Question: So my problem is: I'm trying to find a way to clear a drawn polygon while it is still being drawn. Even when I create a new 'google.maps.Map' object I still can't get rid of the old polygon or polyline such as doing this:

Currently, I store all drawn polygons/polylines in an array and delete them when needed by calling the array element. The only problem is I can't delete a polygon/polyline unless it is in the array. Here's the relevant code:
'''
//Code to reset map
bounds = new google.maps.LatLngBounds(
new google.maps.LatLng(latSE, lonNW),
new google.maps.LatLng(latNW, lonSE));
var mapOptions = {
center: new google.maps.LatLng((latNW + latSE) / 2,
(lonNW + lonSE) / 2),
zoom: 12,
mapTypeId: google.maps.MapTypeId.ROADMAP,
};
map = new google.maps.Map(document.getElementById("map-canvas"),
mapOptions);
map.fitBounds(bounds);
drawingManager.setMap(map);
deleteAllRegions(); //remove all regions after switching
'''
And the delete regions function:
'''
//delete all completed polygons
function deleteAllRegions() {
for (var j = 0; j < regions.length; j++) {
regions[j].setMap(null)
}
regions = new Array();
for (var j = 0; j < paths.length; j++) {
paths[j].setMap(null)
}
paths = new Array();
}
'''
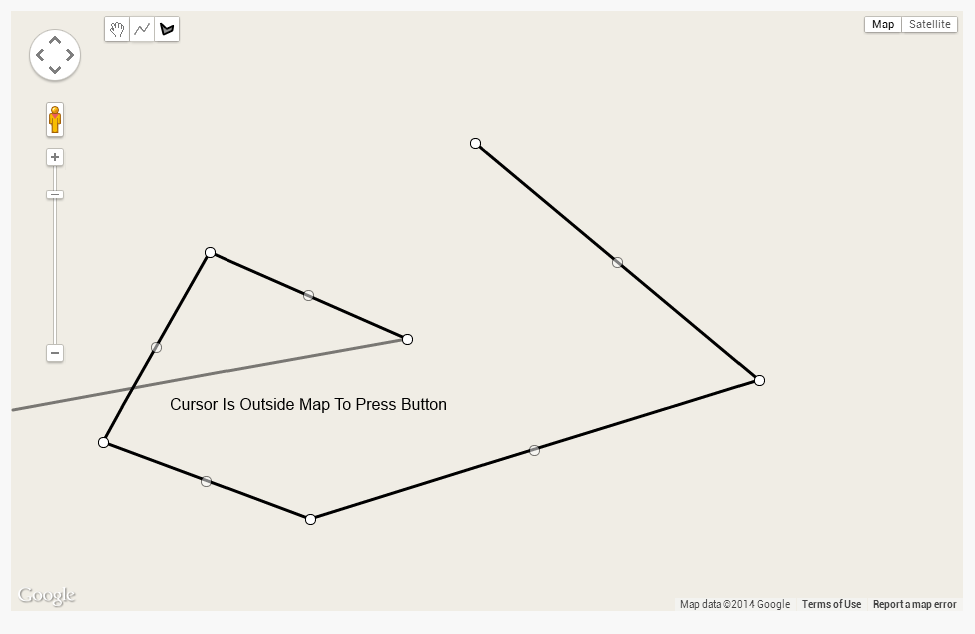
Answer: It's less difficult,
1. call drawingManager.setDrawingMode(null); This will finish the current action, e.g. when you currently draw a polygon the polygon will be completed and the overlay_complete-event fires (which should push the shape into the array)
2. run the code that clears the shapes(the last shape will also be inside the array)
No need to re-create map or drawingManager